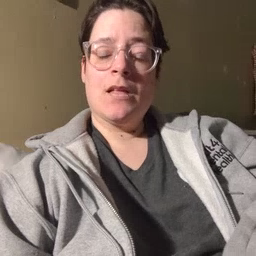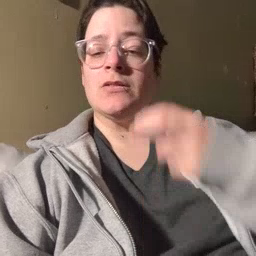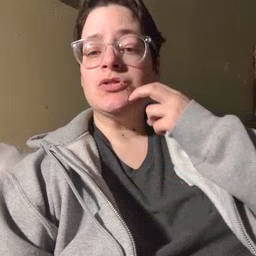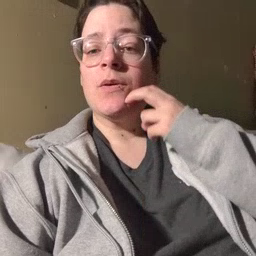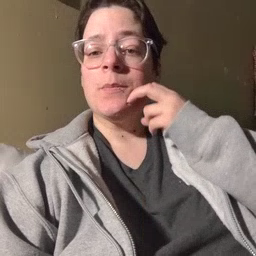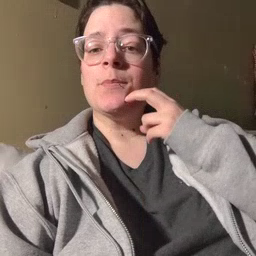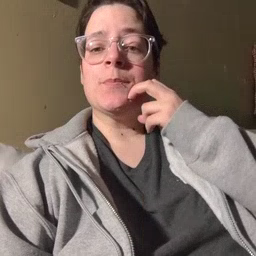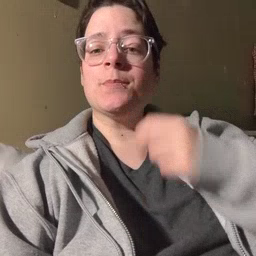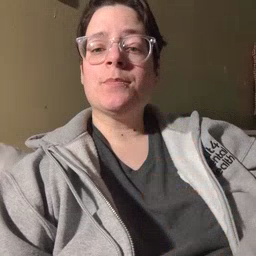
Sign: gum